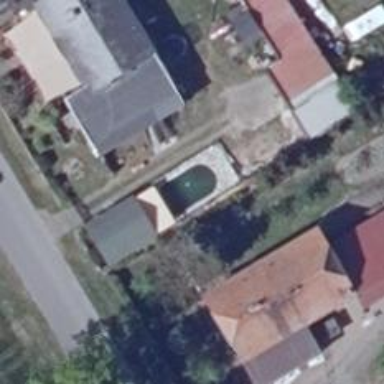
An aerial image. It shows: Swimming pool located in leisure land.